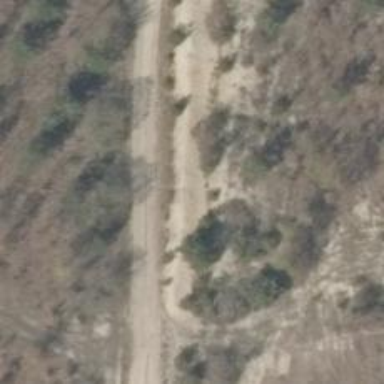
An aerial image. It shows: Gravel track with grade 2 tracktype.